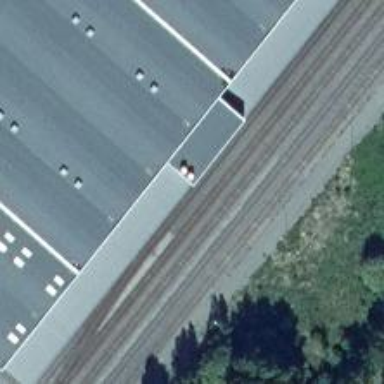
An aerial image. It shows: Railway spur service.